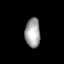
Tissue: lung
Cell type: Endothelial cells
Senescence score: 0.5704
Nuclear area (px): 437
Mean DAPI intensity: 161.719